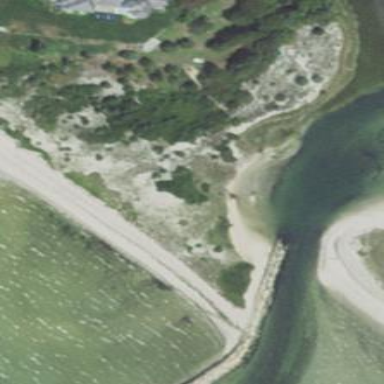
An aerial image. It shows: Sandy beach with natural surroundings.